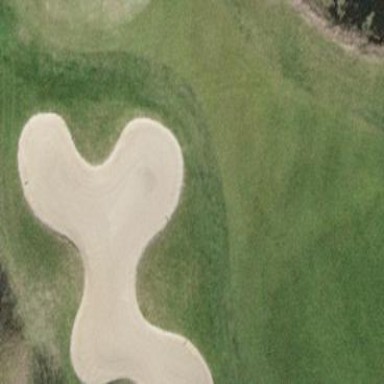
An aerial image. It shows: Sandy area is golf bunker.